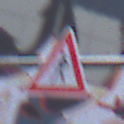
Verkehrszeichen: FussgaengerRechts
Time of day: MorningAfternoon
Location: Outdoor (Urban)
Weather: PartlyCloudy
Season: NotSpecified
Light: Natural